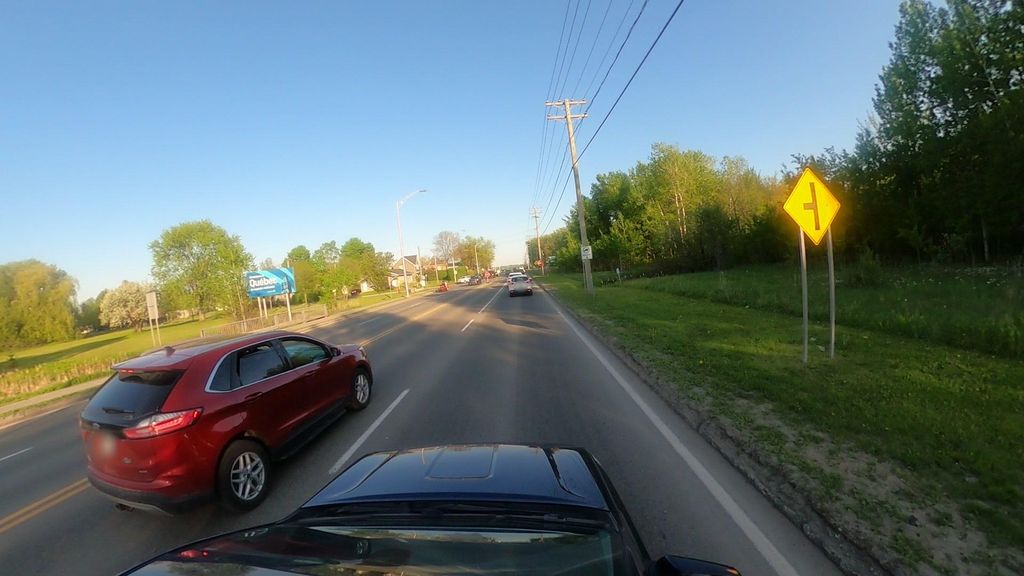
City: quebec_city